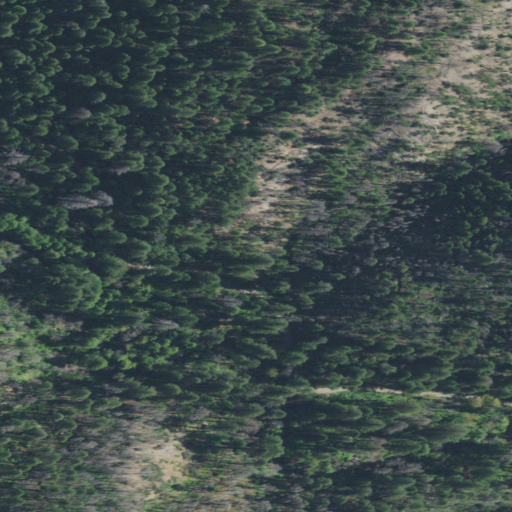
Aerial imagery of valley in California named Maple Gulch containing evergreen forest, shrub, open development, and grassland